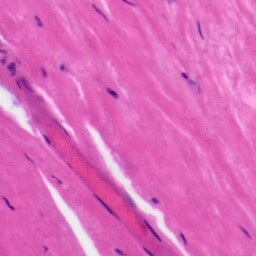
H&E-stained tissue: Tonsil